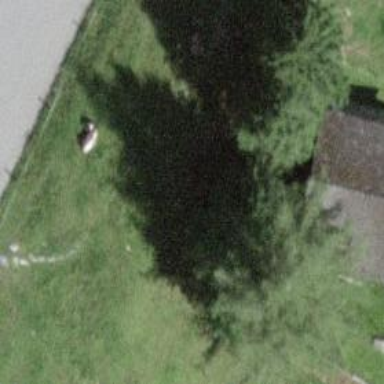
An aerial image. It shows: Evergreen needle-leaved tree.